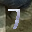
Label: 7